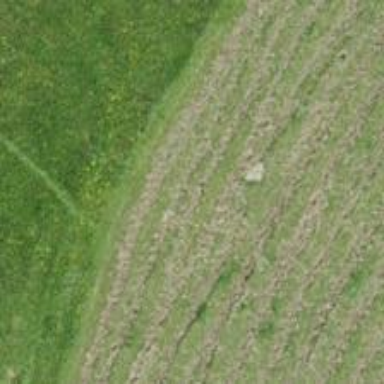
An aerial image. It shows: Path covered in grass.